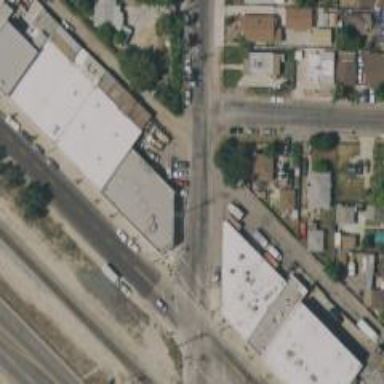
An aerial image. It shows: Alleyway designated as service road.